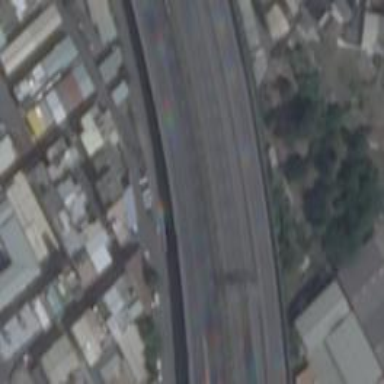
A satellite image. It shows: Motorway link.